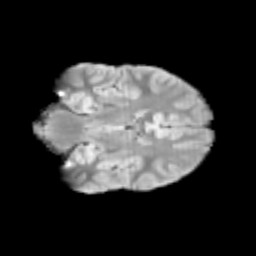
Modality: T2w
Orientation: coronal
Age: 9
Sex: male
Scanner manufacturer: siemens
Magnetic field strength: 3 T
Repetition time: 3.8 s
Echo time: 0.07 s